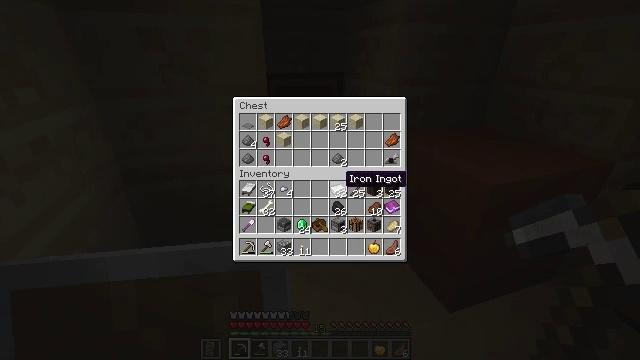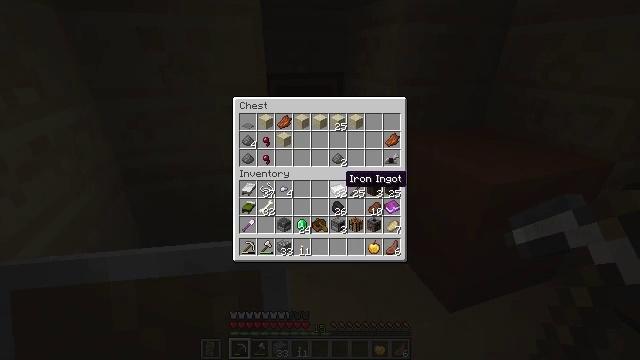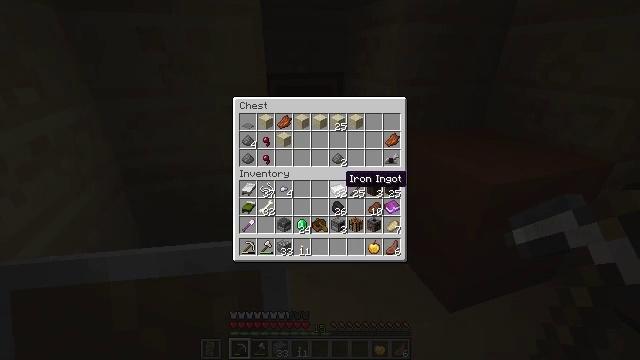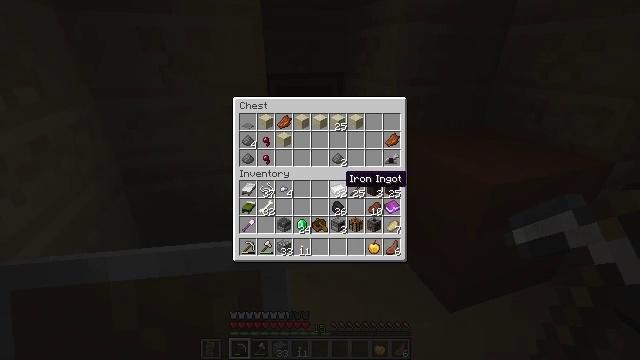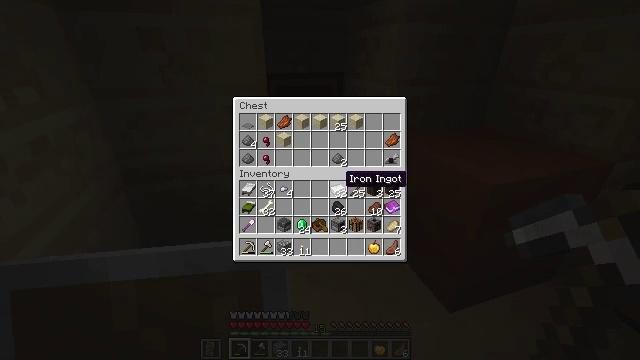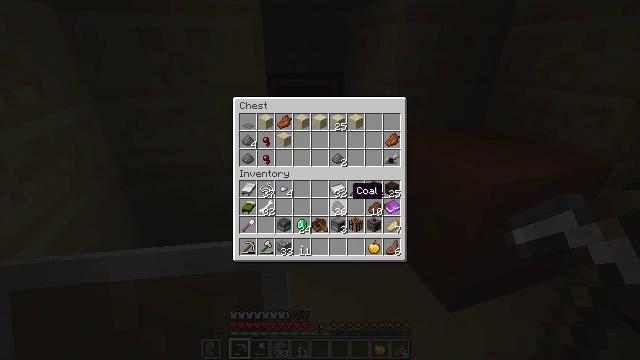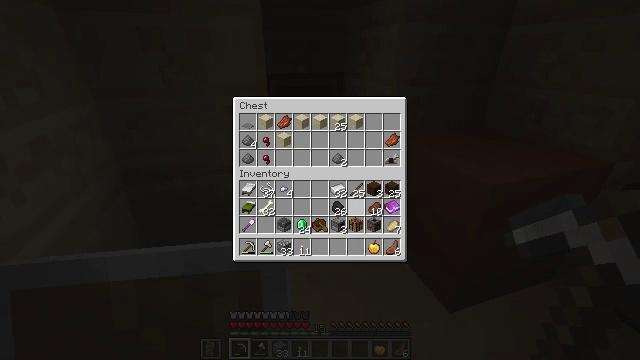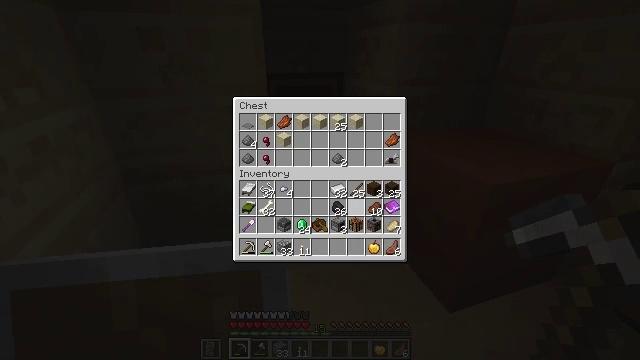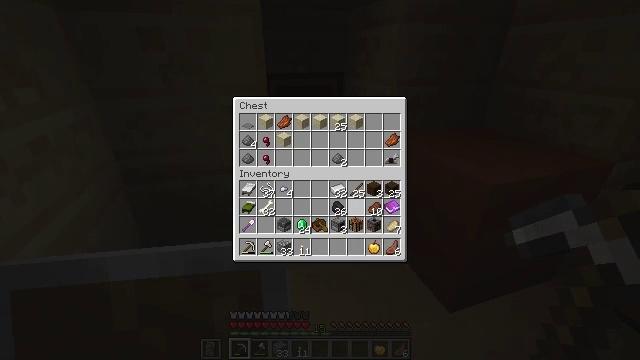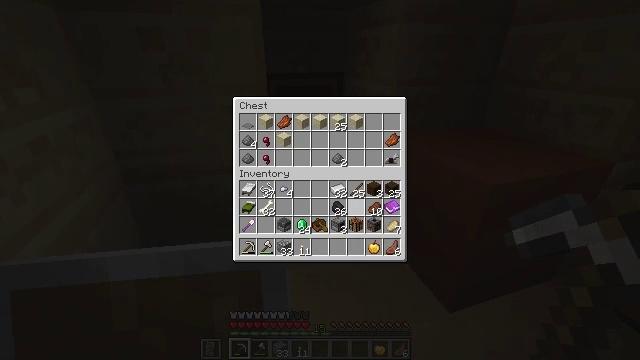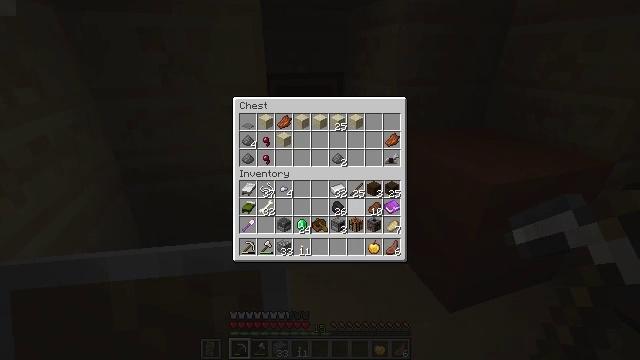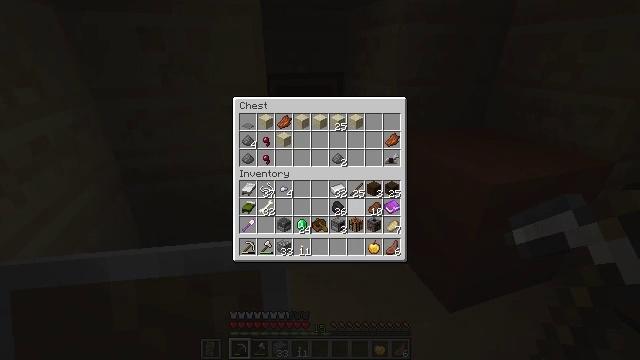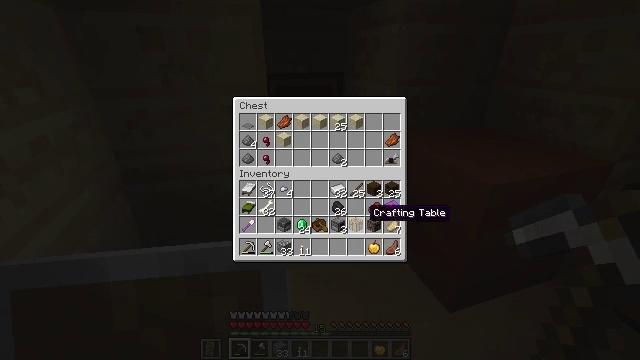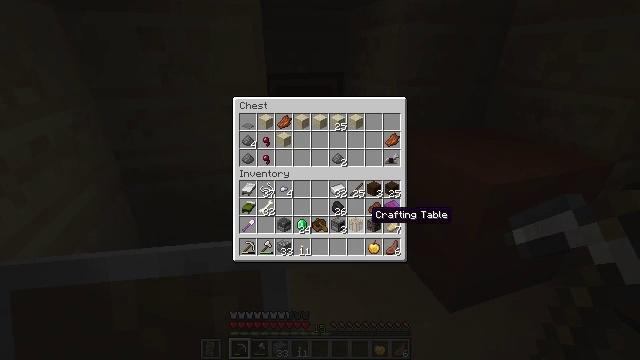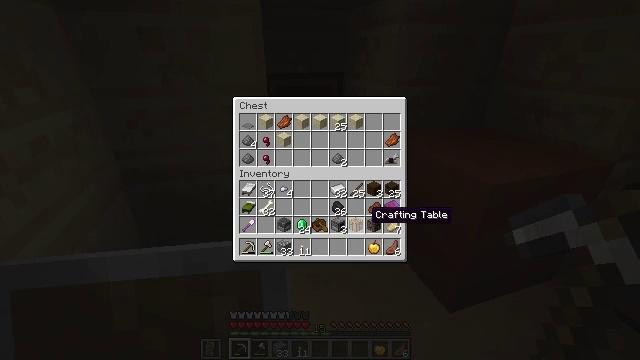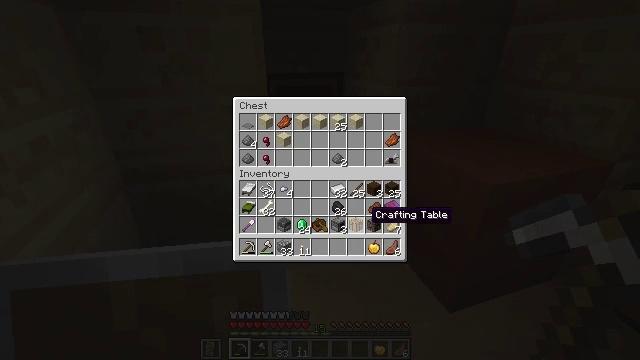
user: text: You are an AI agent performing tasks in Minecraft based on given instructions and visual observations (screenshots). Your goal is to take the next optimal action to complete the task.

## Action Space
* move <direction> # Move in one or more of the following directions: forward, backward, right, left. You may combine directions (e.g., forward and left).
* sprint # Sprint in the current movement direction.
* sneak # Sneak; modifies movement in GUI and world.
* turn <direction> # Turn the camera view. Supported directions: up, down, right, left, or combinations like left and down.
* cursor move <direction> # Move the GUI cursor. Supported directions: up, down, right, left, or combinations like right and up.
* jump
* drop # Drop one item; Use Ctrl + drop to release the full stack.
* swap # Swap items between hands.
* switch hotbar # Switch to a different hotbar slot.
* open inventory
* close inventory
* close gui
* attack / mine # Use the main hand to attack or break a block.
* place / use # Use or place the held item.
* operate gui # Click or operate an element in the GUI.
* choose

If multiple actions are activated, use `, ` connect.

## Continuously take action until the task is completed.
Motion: motion action
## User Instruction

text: Recycle the cut sandstone for building.
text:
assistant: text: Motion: no_op
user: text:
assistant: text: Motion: no_op
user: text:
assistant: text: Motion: no_op
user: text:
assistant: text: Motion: no_op
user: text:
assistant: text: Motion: cursor move right and down
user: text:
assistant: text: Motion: no_op
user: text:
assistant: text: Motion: no_op
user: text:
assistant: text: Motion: no_op
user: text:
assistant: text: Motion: no_op
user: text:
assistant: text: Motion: no_op
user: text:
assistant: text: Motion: no_op
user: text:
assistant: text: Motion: cursor move right and down
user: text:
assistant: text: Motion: no_op
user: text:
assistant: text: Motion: no_op
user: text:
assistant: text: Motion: no_op
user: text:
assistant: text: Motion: no_op
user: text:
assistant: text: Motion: no_op
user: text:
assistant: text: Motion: no_op
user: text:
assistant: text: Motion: no_op
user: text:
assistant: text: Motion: no_op
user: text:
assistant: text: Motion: cursor move left
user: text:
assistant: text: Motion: no_op
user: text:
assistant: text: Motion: no_op
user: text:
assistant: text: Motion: no_op
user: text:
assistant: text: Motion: no_op
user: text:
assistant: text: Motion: no_op
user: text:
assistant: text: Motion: no_op
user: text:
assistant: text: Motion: no_op
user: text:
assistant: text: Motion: no_op
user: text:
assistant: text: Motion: cursor move right